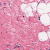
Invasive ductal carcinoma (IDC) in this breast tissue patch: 0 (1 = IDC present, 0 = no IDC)